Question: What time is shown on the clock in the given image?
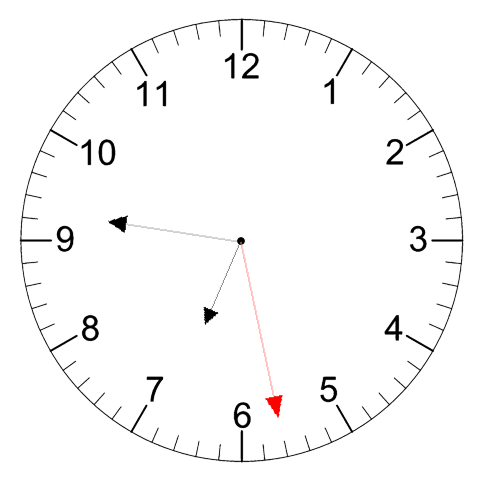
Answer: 06:46:28